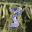
Label: 3